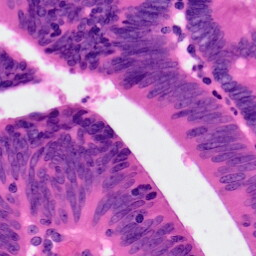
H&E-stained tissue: Colon